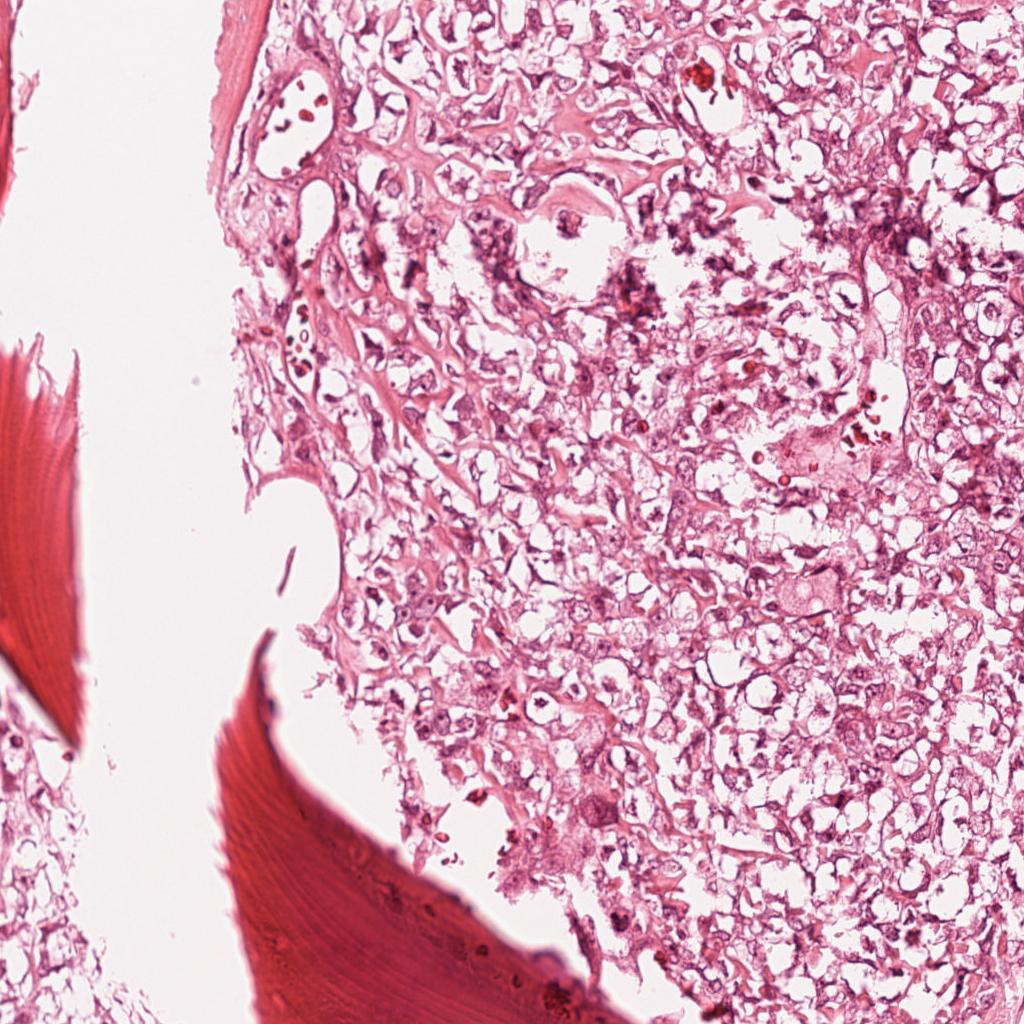
Label: Viable